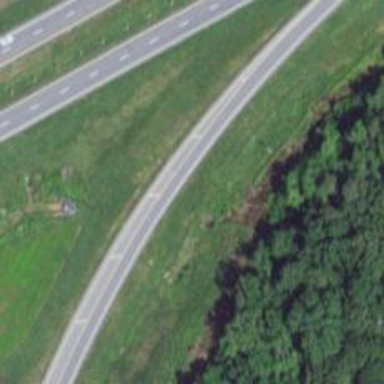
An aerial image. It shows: Trunk link highway.